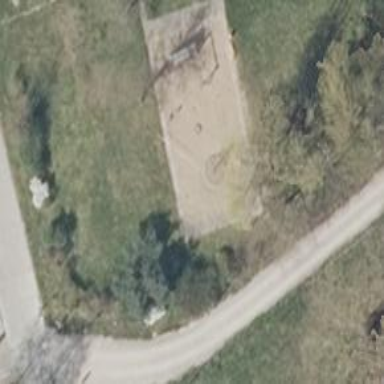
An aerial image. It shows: Playground area for leisure activities on the land.